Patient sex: F
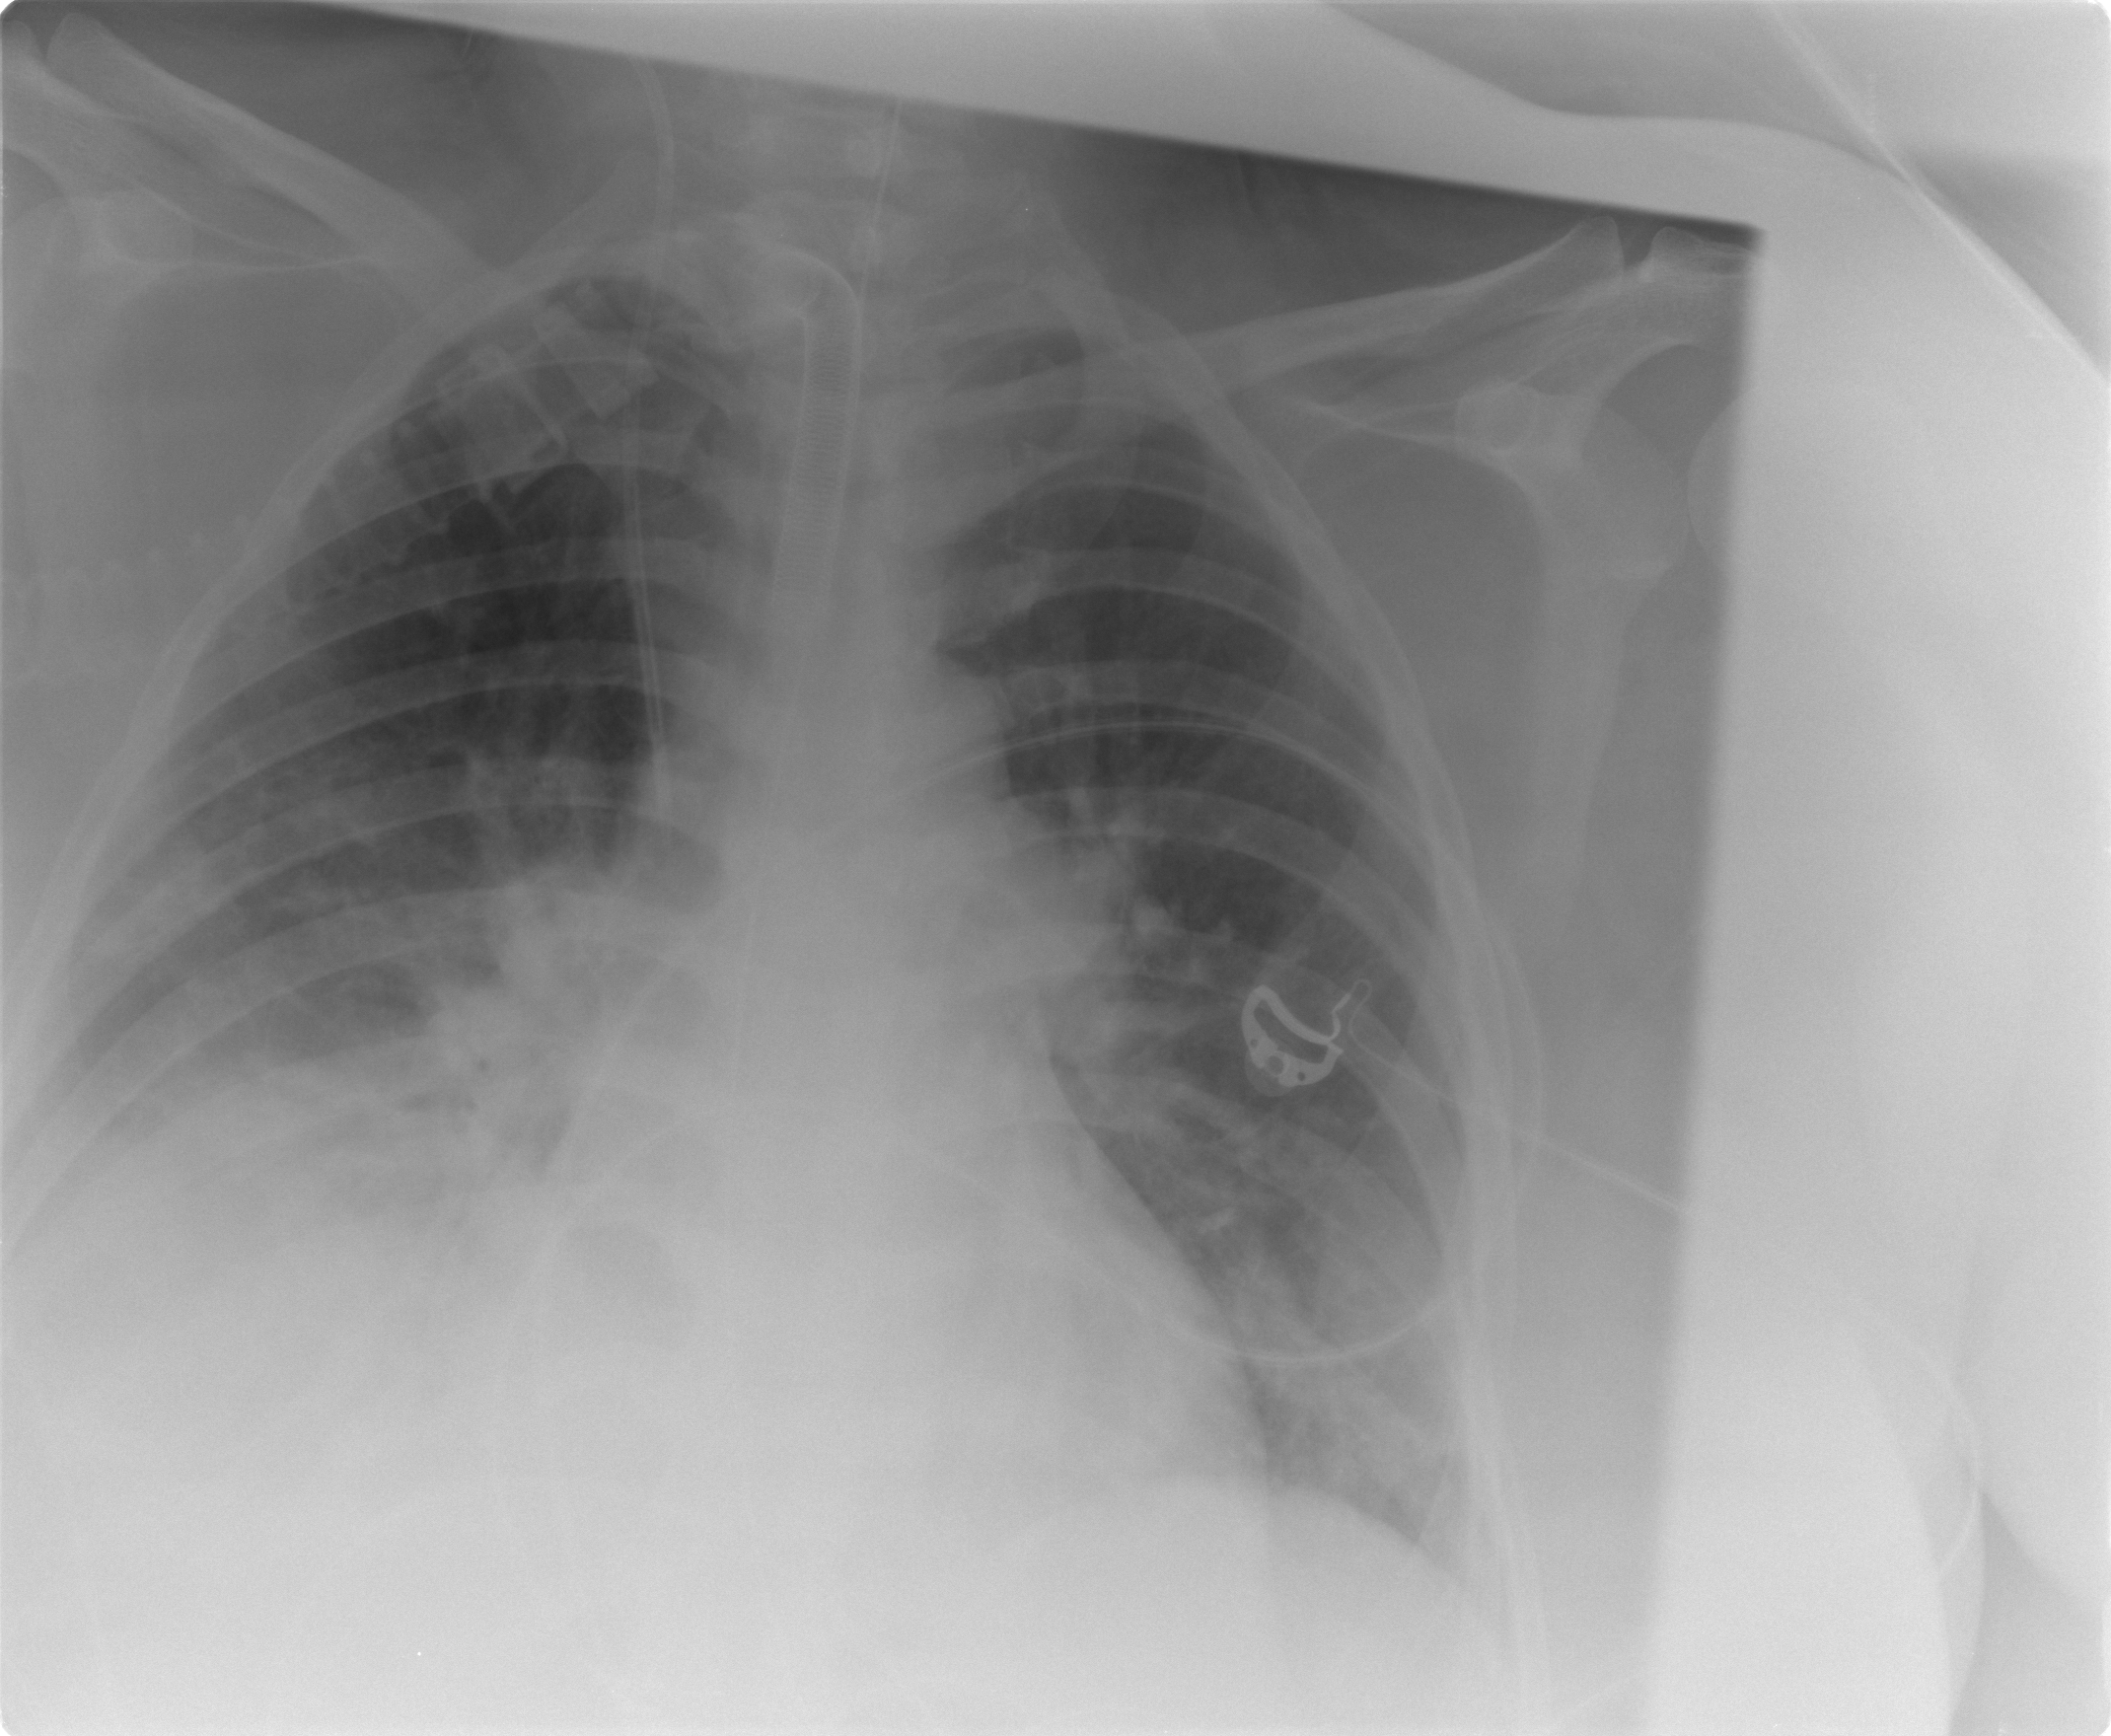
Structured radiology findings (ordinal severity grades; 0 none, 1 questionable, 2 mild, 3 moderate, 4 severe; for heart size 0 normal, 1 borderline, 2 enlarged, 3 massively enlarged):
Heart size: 0
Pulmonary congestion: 3
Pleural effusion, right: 2
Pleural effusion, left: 0
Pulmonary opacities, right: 2
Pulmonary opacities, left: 2
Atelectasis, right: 2
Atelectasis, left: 0